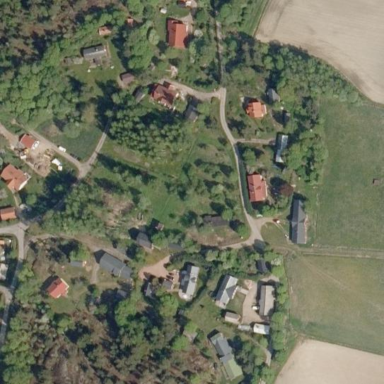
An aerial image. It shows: Isolated dwelling in residential area.